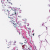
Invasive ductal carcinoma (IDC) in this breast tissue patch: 0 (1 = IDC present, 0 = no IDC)